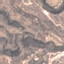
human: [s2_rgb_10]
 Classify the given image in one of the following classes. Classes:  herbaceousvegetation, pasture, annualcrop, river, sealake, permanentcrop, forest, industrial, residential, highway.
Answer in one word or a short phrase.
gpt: HerbaceousVegetation